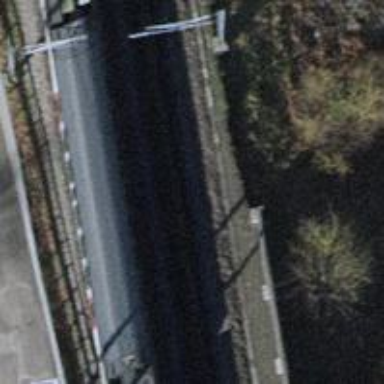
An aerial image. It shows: Noise barrier wall.